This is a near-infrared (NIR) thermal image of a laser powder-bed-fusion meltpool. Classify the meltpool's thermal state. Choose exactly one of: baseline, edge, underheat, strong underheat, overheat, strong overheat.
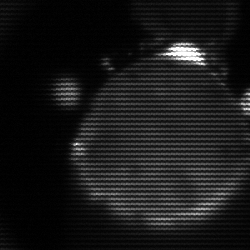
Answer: edge